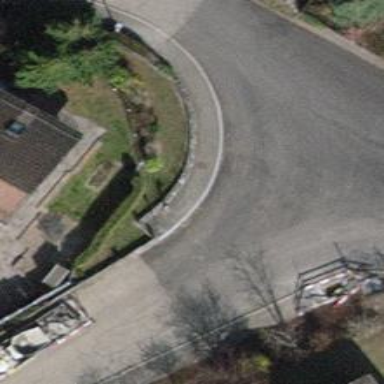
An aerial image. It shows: Kerb serving as barrier.